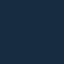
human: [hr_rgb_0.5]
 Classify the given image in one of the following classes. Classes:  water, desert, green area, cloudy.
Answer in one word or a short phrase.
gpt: water